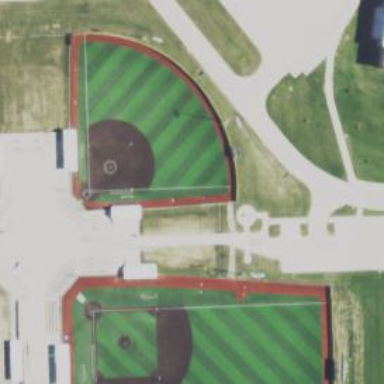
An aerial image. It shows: Baseball pitch for leisure land activities.